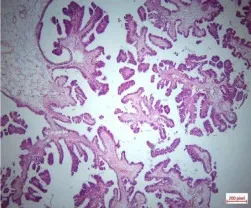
Histology H&E:. Serous papillary tumor: complex papillary structures lined by columnar cells (high magnification).
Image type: pathology (h&e)